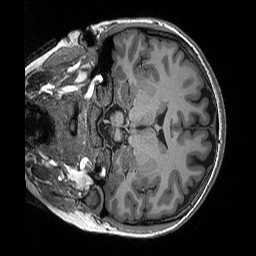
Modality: T1w
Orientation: coronal
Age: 20
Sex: female
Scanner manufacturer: siemens
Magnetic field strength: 3 T
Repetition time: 2.3 s
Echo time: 0.00298 s